Question: Could you tell me (for example, Google could not), if I can set the default file format for file upload.
Currently it allows to upload all files (please refer to the file image *.*), however I would like to limit to a specific file format.
All help is appreciated.

Environment:
NO HTML5
Backend: Struts
FrontEnd: jQuery-1.6.1
File upload plugin uses iframe to upload files.
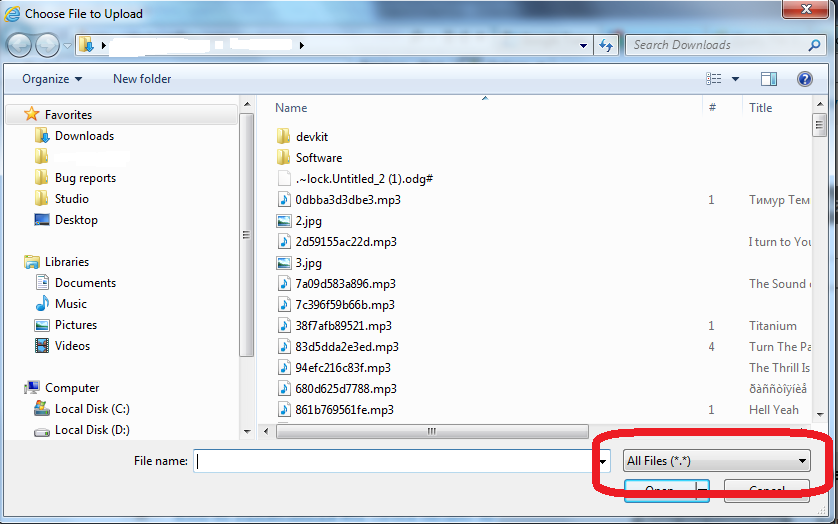
Answer: you can use this
'''
<input type="file" id="myfile" accept="image/gif, image/jpeg, image/png, image/jpeg" />
'''
but using this. user can anytime change the filter.
additionally you should use
javascript or jquery to validate.
'''
<script type ="text/javascript">
var validFiles=["bmp","gif","png","jpg","jpeg"];//array of allowed extensions
function OnUpload()
{
var obj = document.getElementById("myfile");
var source=obj.value;
var ext=source.substring(source.lastIndexOf(".")+1,source.length).toLowerCase();
for (var i=0; i<validFiles.length; i++)
{
if (validFiles[i]==ext)
break;
}
if (i>=validFiles.length)
{
alert("This not a valid file upload file with an extention of one of the following:
"+validFiles.join(", "));
return false;
}
return true;
}
</script>
'''